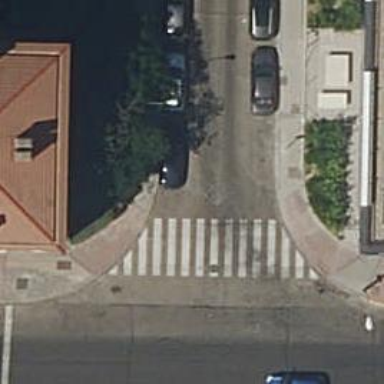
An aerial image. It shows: Uncontrolled road crossing.